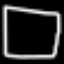
Label: square